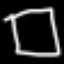
Label: square